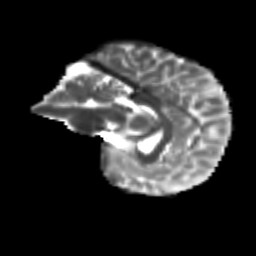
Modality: T2w
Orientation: sagittal
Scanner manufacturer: siemens
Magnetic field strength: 3 T
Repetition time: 9.2 s
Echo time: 0.084 s